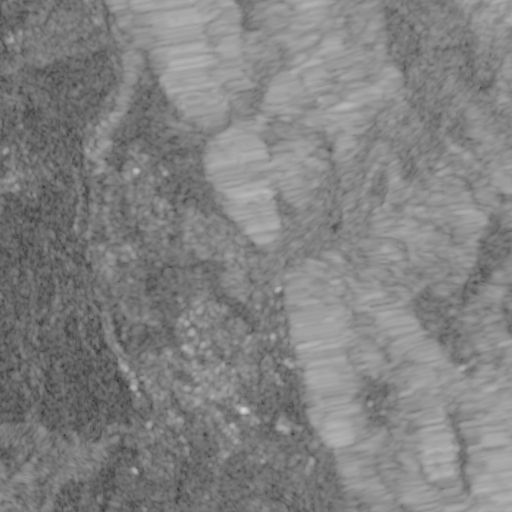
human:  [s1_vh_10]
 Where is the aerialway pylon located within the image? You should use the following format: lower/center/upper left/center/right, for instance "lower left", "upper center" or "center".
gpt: The aerialway pylon is located in the lower left of the image.
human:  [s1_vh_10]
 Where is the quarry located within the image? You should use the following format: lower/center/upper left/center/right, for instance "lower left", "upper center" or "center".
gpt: The quarry is located in the upper left of the image.
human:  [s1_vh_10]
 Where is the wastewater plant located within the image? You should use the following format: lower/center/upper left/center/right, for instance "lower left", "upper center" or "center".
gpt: The wastewater plant is located in the upper left of the image.
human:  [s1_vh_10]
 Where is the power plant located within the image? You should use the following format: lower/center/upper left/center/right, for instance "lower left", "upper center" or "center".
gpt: There is no power plant in the image.

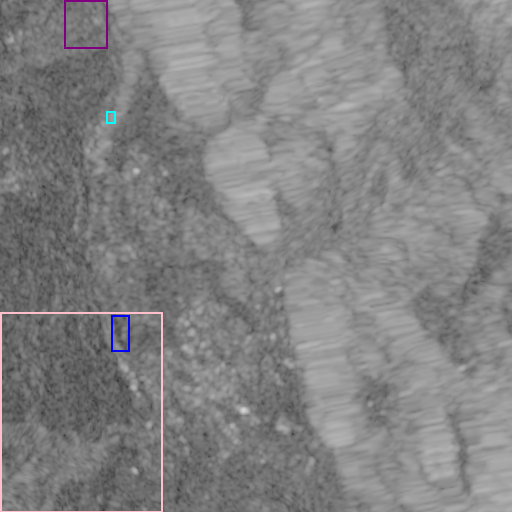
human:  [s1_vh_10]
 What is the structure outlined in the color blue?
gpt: The structure outlined in blue is a parking lot.
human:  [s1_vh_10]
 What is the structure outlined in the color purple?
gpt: The structure outlined in purple is a quarry.
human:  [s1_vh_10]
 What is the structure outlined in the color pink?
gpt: The structure outlined in pink is a ski resort.
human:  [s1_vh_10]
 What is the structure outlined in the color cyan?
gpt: The structure outlined in cyan is a wastewater plant.
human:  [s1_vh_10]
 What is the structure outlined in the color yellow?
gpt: There is no yellow outline.